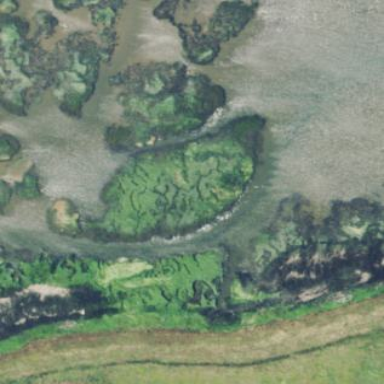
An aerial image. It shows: Marshy wetland area.